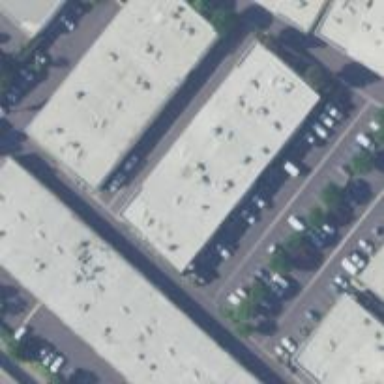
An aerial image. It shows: Commercial building.